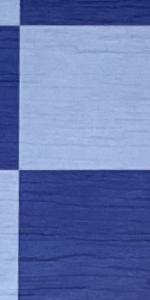
Label: Empty